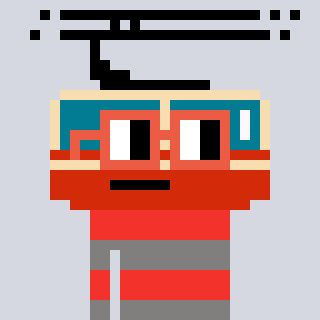
a pixel art character with square orange glasses, a tram wagon-shaped head and a bluegrey-colored body on a cool background